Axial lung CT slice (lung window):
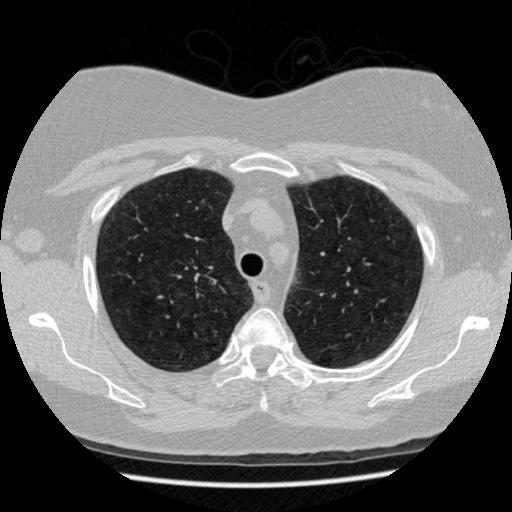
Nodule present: no